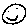
Label: smiley face